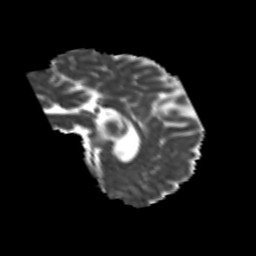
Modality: MD
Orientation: sagittal
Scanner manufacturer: siemens
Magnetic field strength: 3 T
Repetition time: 6.8 s
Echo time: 0.093 s